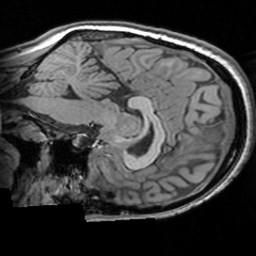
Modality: T1w
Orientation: sagittal
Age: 23
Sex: female
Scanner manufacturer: siemens
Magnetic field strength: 3 T
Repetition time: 1.63 s
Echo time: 0.00311 s